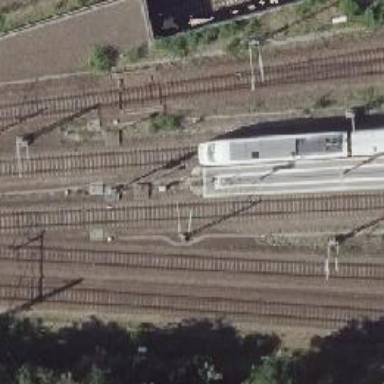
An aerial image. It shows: Railway signal.